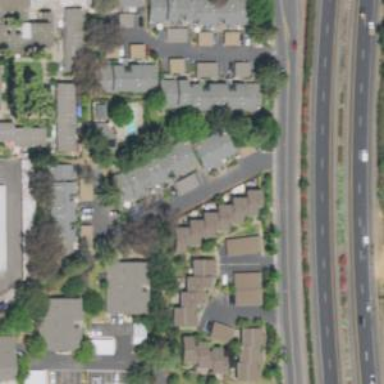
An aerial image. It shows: Residential area with apartments.